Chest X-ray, AP view. Patient: 22 years old, sex M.
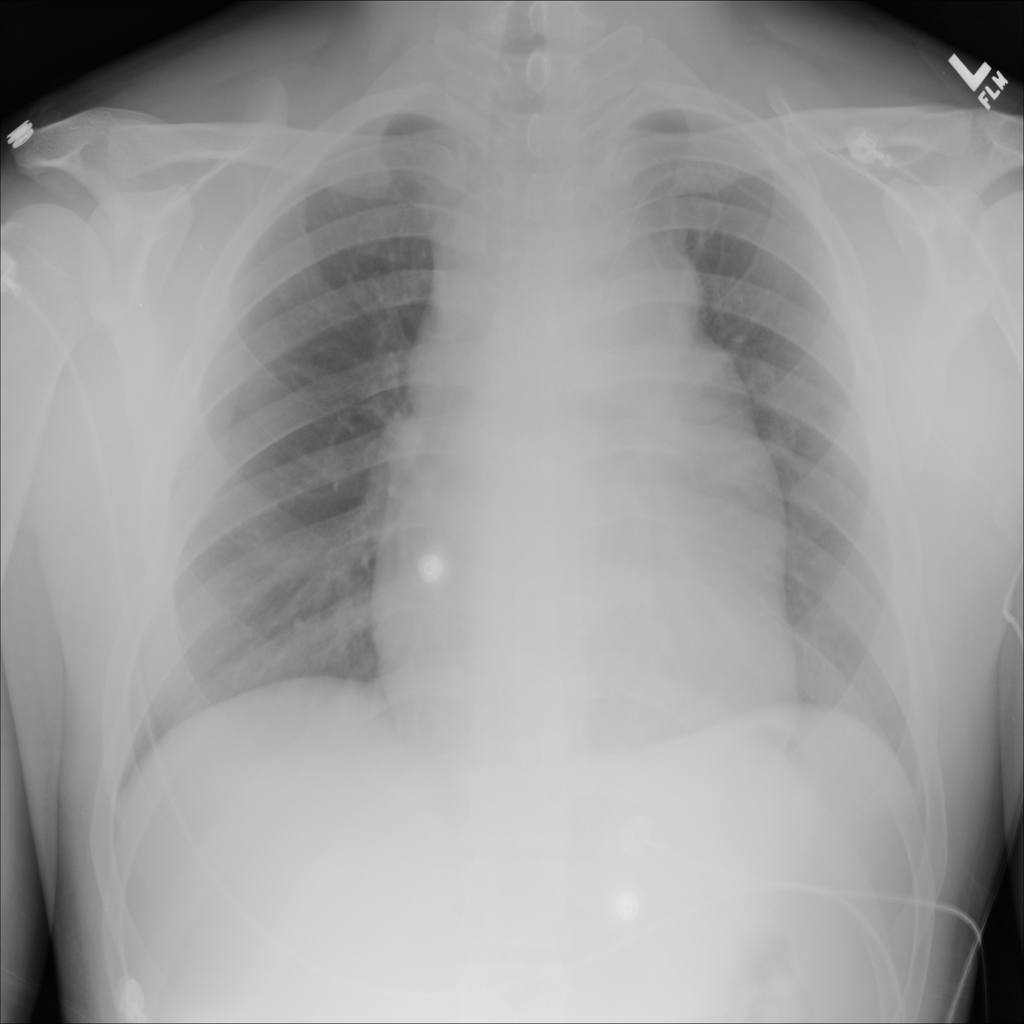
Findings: No Finding